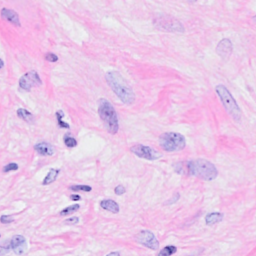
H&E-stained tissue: Breast